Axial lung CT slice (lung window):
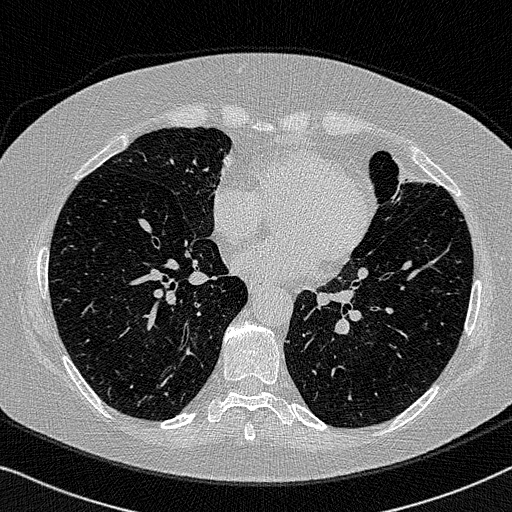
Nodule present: no